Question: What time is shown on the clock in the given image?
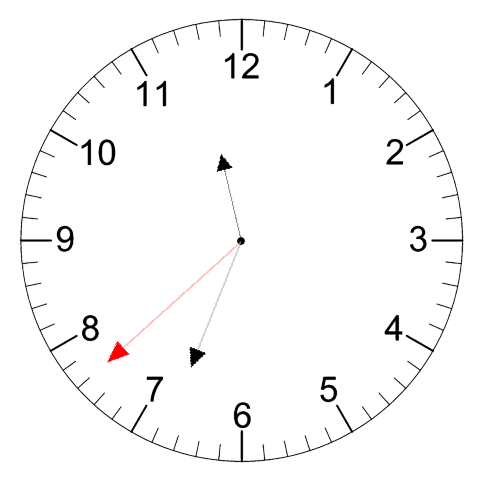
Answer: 11:33:38